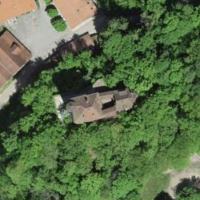
EUNIS habitat code: 41
Species observed at this site:
Lathyrus vernus
Cardamine heptaphylla
Columba livia
Aesculus hippocastanum